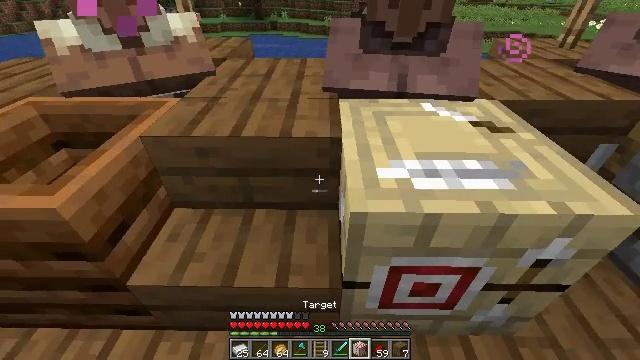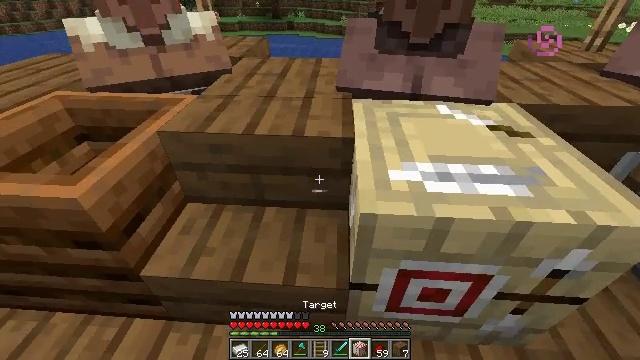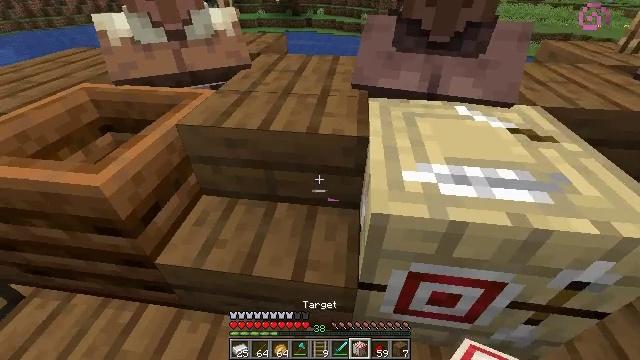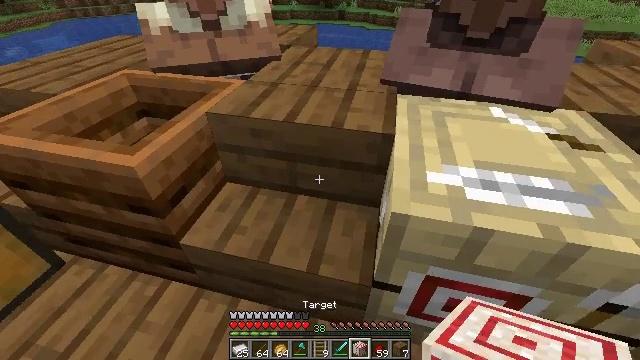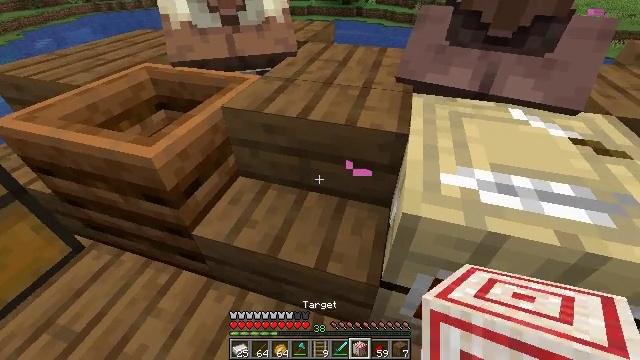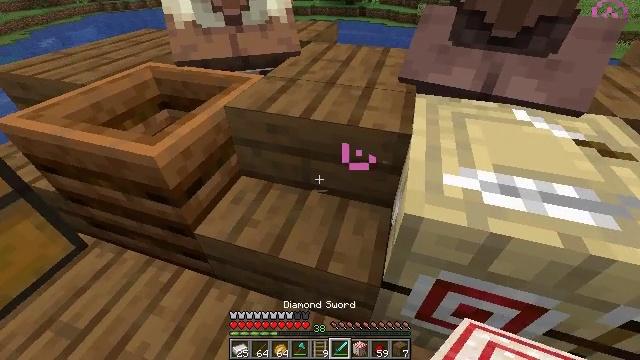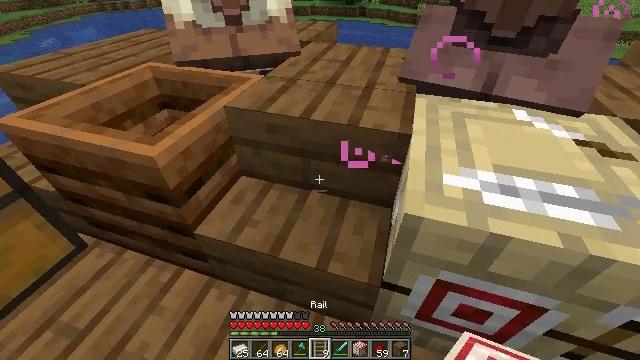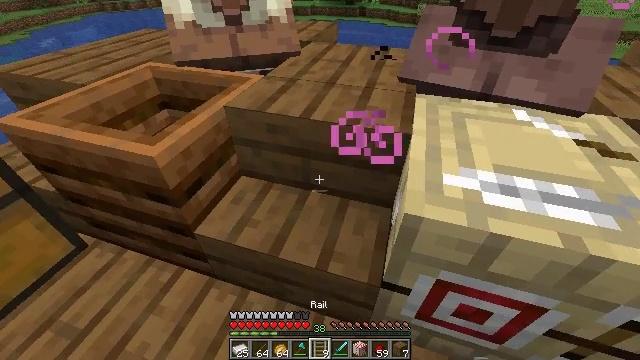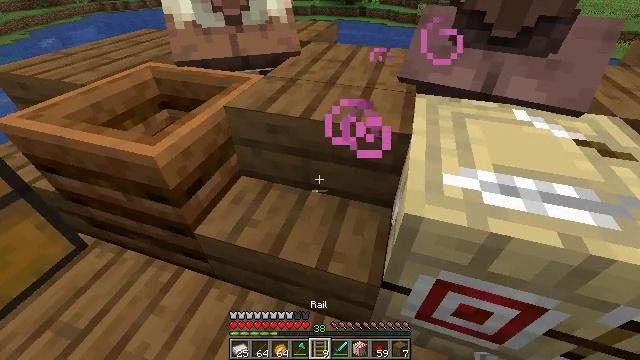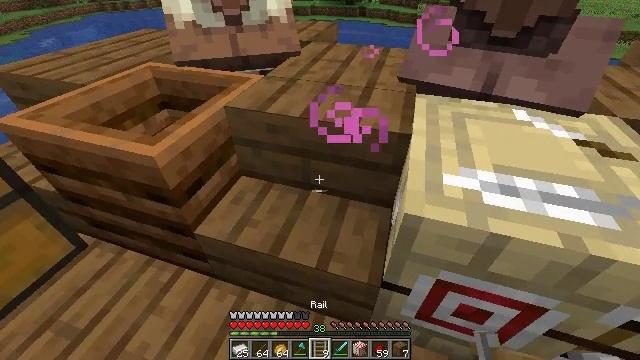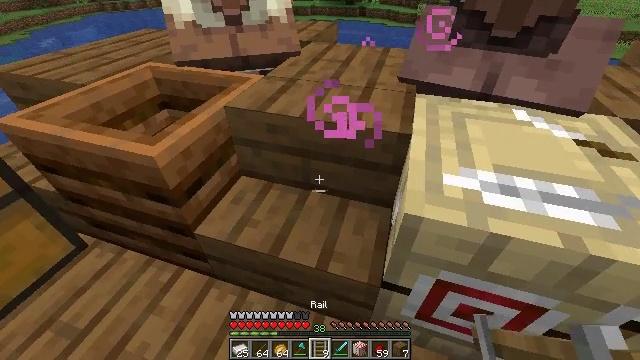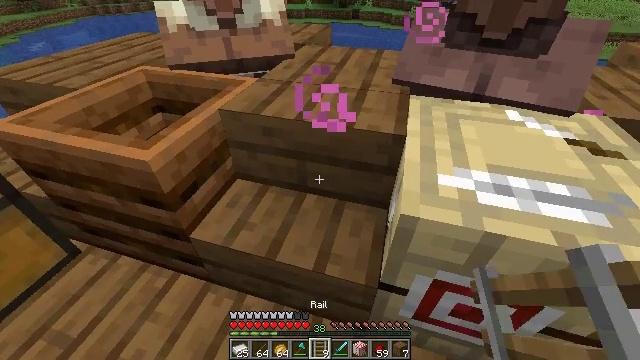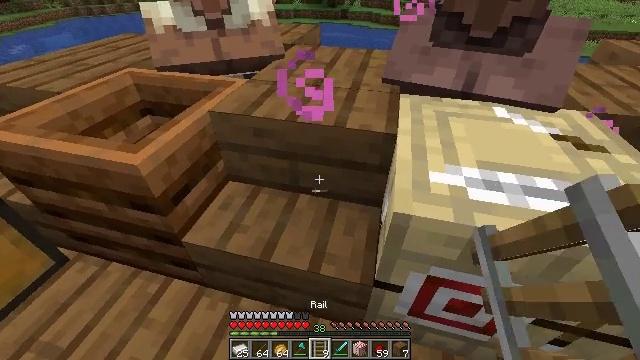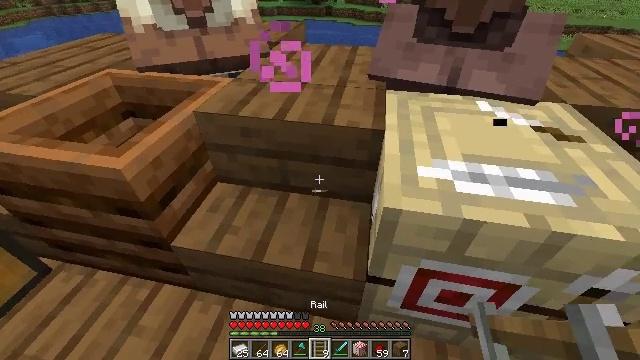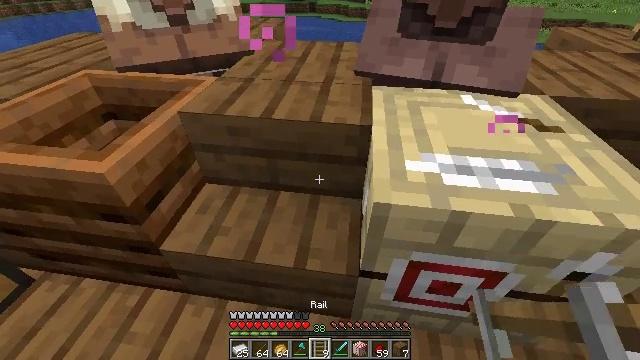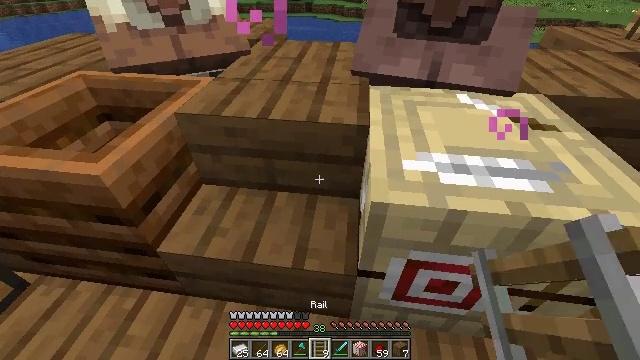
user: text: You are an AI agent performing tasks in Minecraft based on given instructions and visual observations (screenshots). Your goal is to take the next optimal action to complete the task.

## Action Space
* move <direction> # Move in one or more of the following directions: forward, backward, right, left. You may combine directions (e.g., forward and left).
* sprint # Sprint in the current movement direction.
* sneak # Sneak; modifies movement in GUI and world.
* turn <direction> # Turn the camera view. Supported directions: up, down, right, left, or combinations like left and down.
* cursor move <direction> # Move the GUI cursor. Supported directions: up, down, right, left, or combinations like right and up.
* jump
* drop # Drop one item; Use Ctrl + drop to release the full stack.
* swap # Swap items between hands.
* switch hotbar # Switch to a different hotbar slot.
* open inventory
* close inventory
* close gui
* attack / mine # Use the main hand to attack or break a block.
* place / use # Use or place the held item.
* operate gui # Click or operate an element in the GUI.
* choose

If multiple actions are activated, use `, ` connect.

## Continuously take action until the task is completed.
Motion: motion action
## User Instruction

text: Attack the spruce stairs to remove them.
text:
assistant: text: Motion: turn left
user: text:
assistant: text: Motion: turn left
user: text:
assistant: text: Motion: turn left and down
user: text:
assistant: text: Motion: turn left
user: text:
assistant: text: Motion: no_op
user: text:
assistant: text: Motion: no_op
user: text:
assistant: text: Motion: no_op
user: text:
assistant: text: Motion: no_op
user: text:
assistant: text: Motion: no_op
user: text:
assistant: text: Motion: no_op
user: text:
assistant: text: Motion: turn right
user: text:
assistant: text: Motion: turn right
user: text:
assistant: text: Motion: turn right
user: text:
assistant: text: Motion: turn right
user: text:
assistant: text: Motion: no_op
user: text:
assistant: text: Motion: no_op
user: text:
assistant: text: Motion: no_op
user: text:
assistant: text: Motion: no_op
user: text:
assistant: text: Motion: no_op
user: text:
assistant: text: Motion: no_op
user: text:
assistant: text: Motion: no_op
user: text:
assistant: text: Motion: no_op
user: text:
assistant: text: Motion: no_op
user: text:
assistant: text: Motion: turn left and down
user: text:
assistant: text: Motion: turn left
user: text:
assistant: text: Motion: no_op
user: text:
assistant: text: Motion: attack / mine
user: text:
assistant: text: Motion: attack / mine
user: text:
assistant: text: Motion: attack / mine
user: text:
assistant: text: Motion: attack / mine